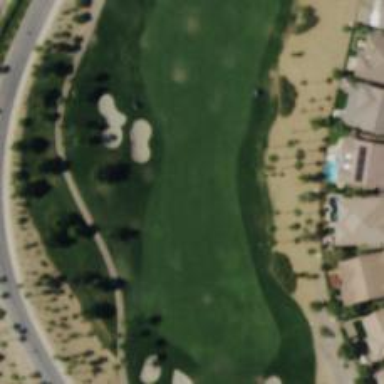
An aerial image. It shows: View of golf hole.